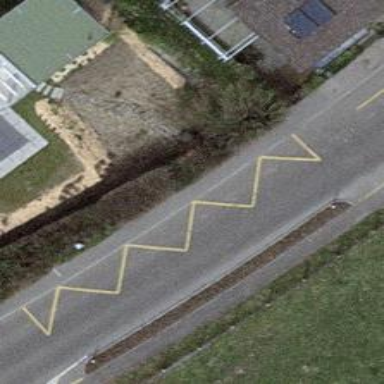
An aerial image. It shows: Traffic calming feature called choker.